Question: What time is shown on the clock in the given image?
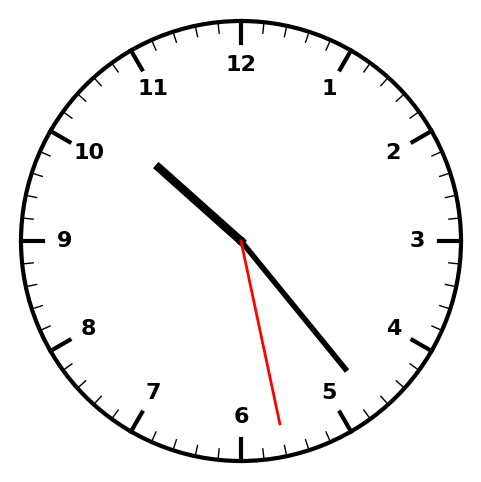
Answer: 10:23:28